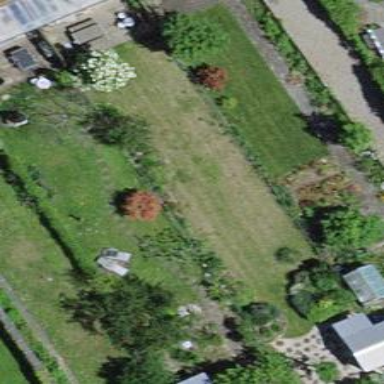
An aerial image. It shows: Garden that is leisure land.